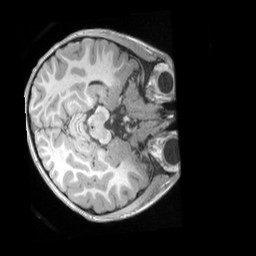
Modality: T1w
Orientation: axial
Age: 4
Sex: male
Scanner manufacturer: siemens
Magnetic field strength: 3 T
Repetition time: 2.53 s
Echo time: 0.00164 s